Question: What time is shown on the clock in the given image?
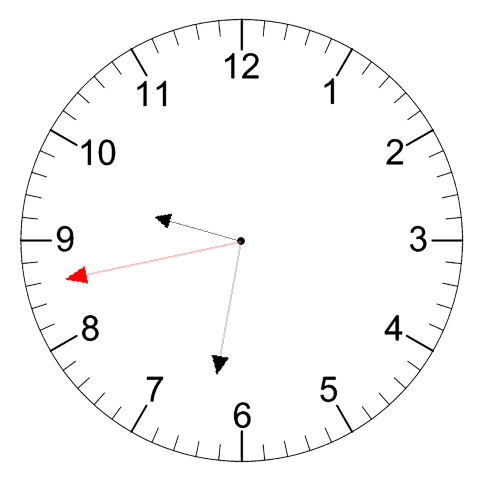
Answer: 09:31:43